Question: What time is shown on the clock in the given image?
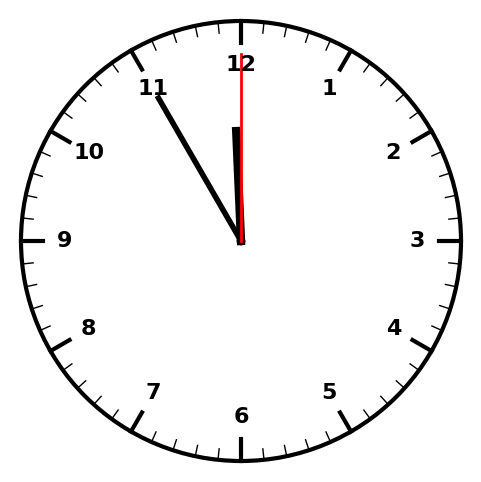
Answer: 11:55:00